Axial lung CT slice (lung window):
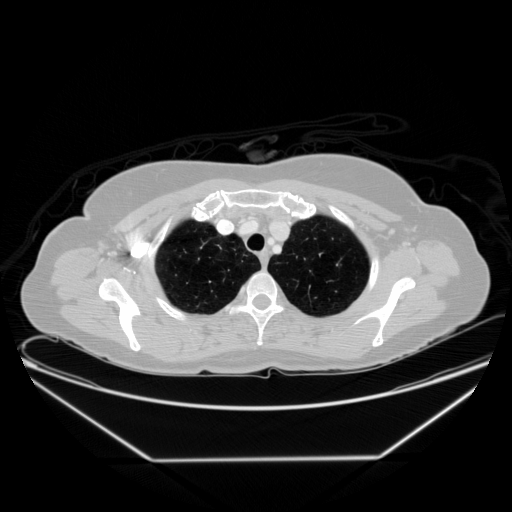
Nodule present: no